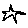
Label: star